Interaction volume radius: 5 \u00c5
Interaction volume height: 45 \u00c5
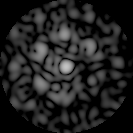
Disorder parameter: 0.6288